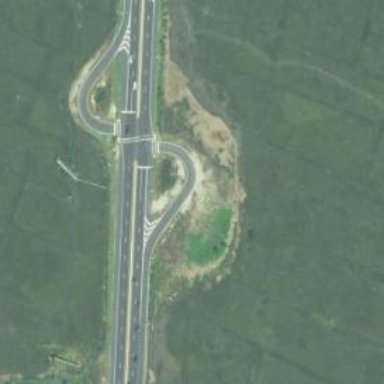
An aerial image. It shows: Trunk_link highway with jughandle junction.